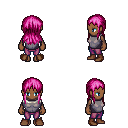
a pixel art fantasy rpg character, female body template, human, dark skin, steel chest armor, magenta pants, pink unkempt hairstyle, brown shoes, four views (front, back, left, right), 2x2 character sprite sheet, small pixel art, hard edges, no anti-aliasing